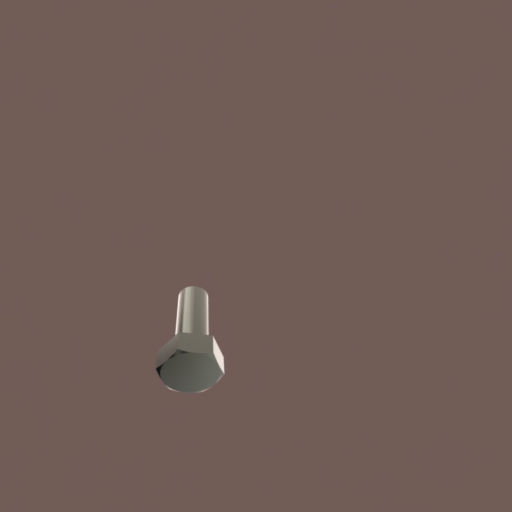
Label: bolt